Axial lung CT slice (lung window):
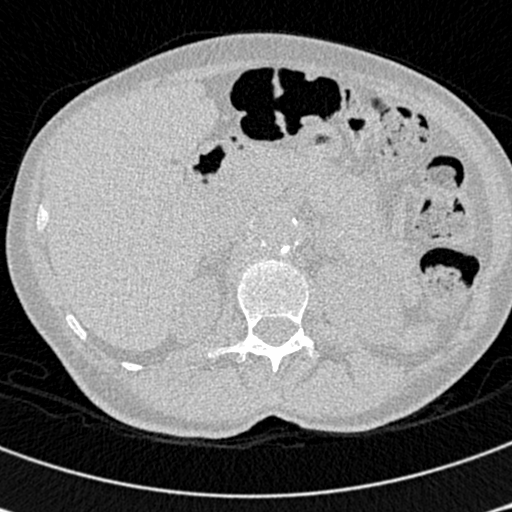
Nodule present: no